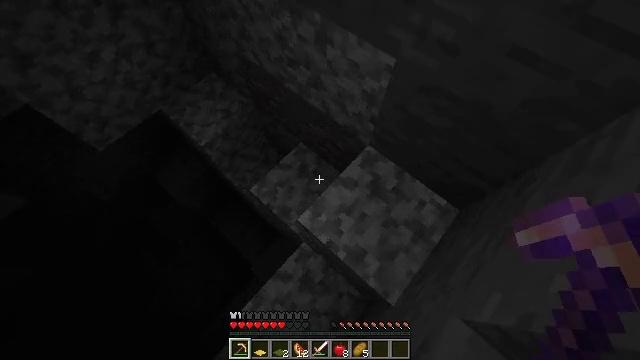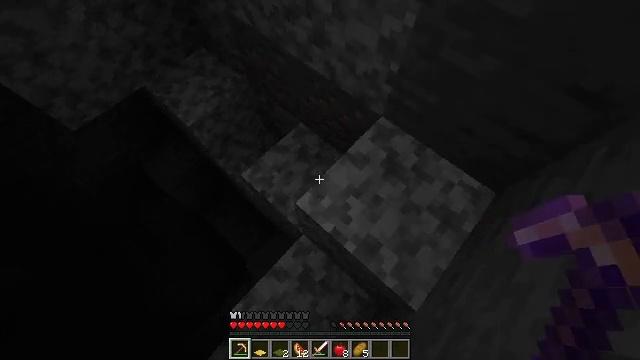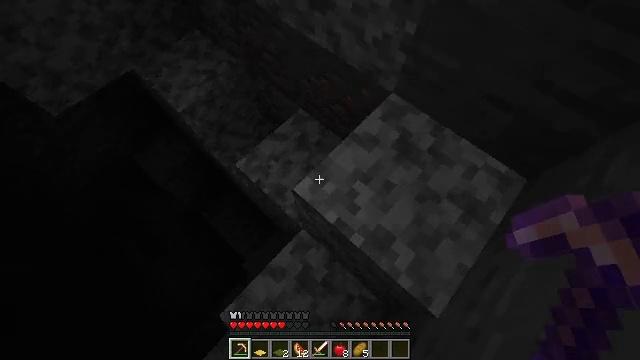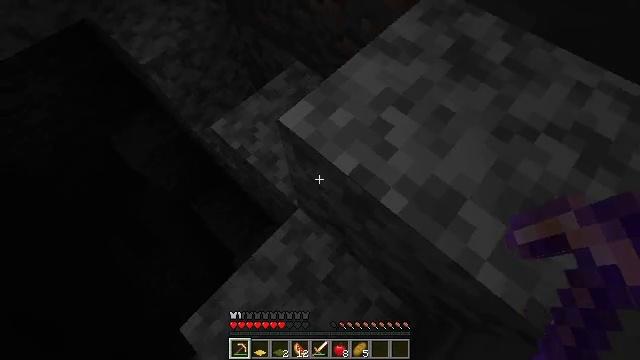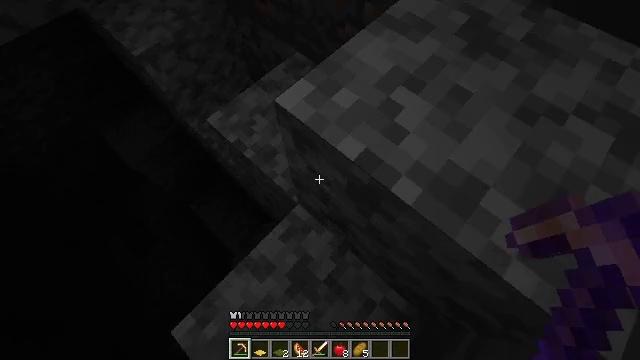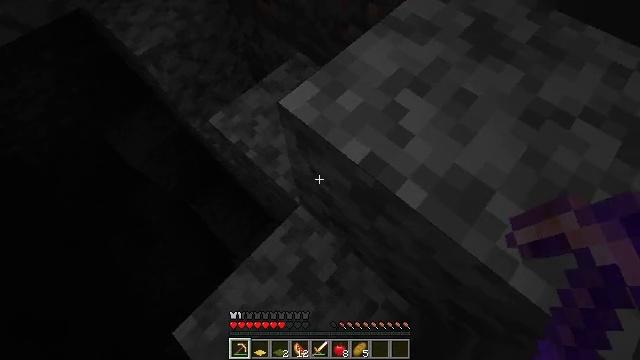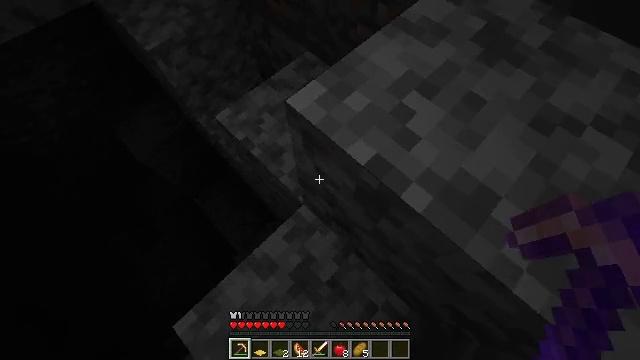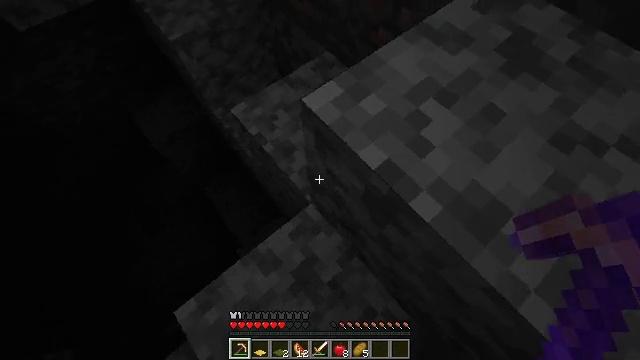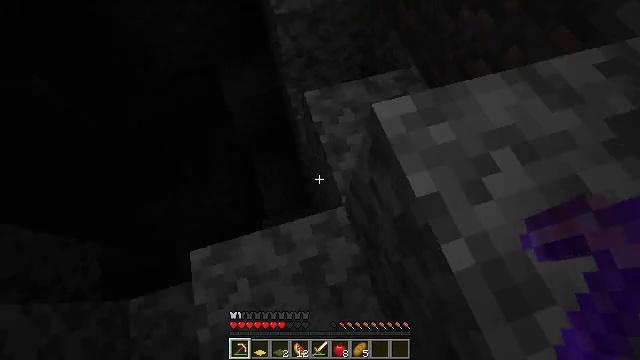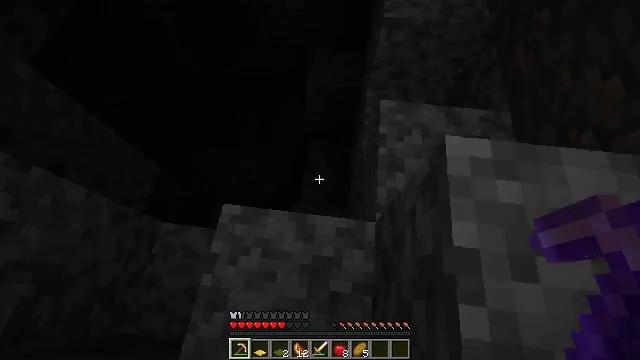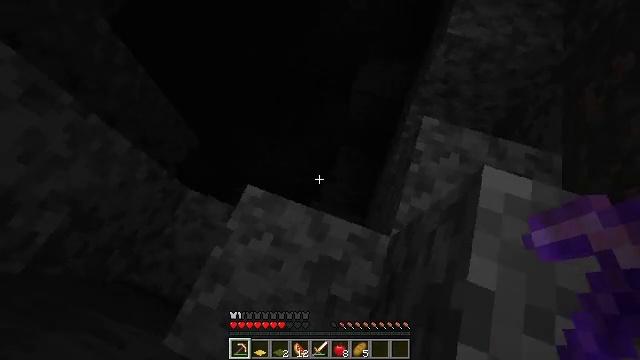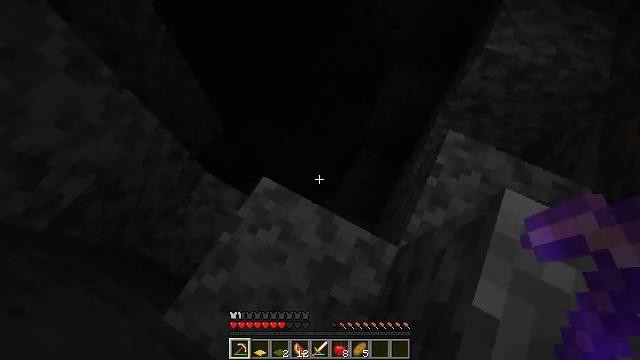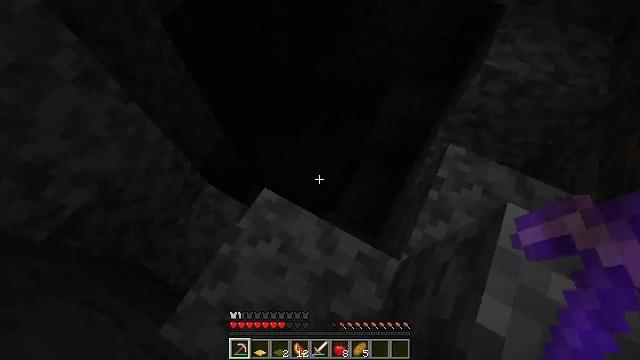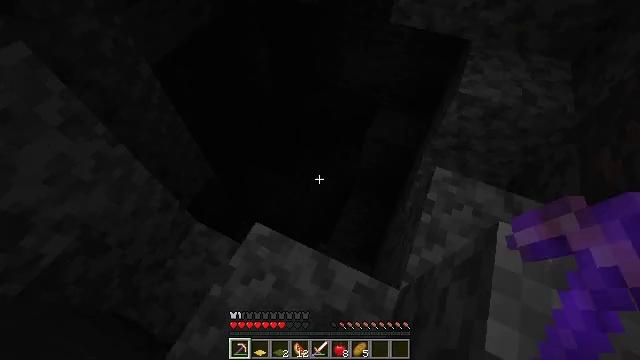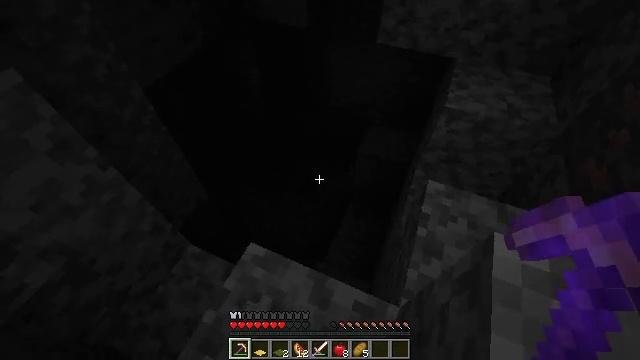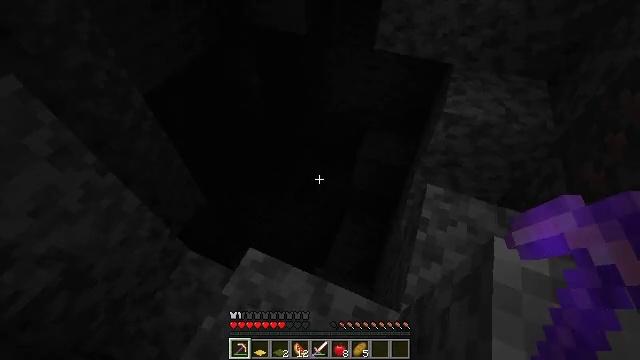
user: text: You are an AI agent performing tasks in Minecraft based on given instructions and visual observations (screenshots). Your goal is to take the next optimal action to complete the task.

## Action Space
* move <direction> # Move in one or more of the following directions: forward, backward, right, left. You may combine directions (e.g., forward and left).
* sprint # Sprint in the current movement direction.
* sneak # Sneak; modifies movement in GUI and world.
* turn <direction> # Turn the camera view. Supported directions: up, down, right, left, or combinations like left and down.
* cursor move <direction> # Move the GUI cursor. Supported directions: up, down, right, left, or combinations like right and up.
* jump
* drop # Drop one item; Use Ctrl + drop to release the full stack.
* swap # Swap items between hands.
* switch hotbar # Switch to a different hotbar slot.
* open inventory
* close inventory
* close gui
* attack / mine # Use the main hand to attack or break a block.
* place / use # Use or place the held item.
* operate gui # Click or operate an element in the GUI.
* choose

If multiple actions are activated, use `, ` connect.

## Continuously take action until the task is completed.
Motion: motion action
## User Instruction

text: Gather diorite by holding left button.
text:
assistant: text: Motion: no_op
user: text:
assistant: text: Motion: no_op
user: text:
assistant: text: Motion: no_op
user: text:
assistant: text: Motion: no_op
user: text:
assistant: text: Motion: no_op
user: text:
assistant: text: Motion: turn left
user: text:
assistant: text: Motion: turn left
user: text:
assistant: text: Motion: turn left
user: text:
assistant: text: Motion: turn left
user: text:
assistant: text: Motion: turn left
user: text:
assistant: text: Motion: turn left
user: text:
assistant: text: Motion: turn up
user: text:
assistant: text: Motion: turn right and up
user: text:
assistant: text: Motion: turn right and up
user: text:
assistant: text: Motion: turn up
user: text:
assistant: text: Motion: turn right and up
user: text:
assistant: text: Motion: turn right and up
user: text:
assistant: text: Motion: turn right and up
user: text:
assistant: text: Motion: no_op
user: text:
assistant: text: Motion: no_op
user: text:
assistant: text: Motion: no_op
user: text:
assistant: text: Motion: no_op
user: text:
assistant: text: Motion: no_op
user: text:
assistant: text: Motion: no_op
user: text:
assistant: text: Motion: no_op
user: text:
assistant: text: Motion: no_op
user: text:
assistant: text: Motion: no_op
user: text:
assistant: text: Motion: no_op
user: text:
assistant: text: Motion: turn right
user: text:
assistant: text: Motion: no_op